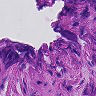
Metastatic tissue present: yes